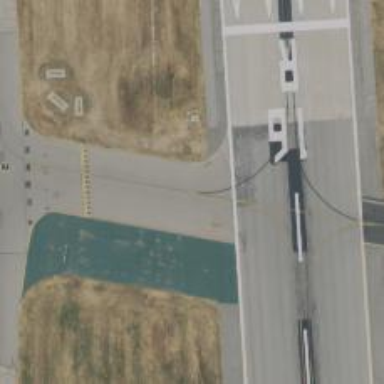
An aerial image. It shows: Image of taxiway at airport.